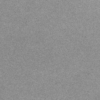
Label: dusty